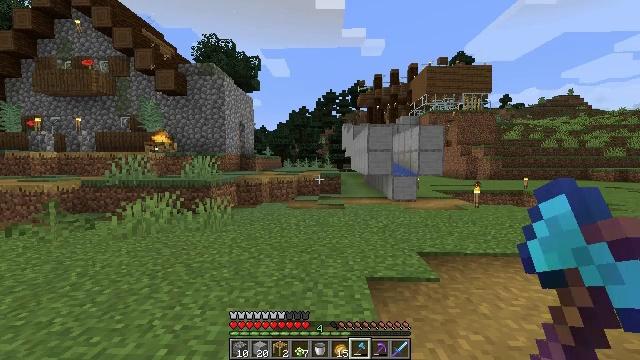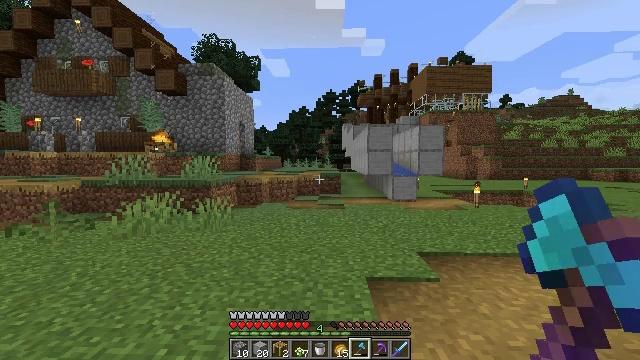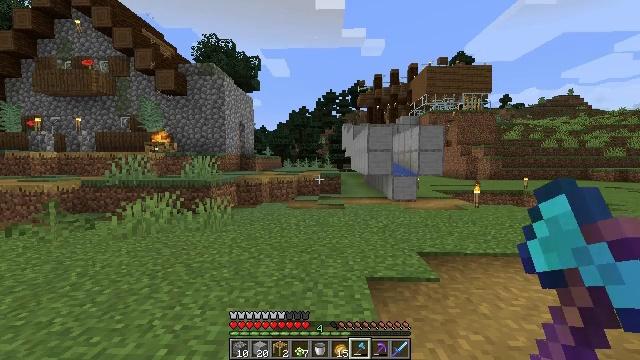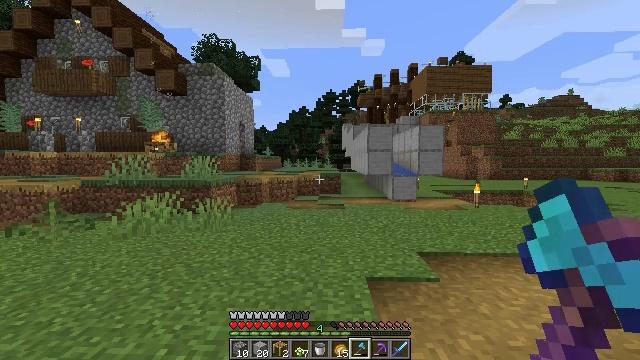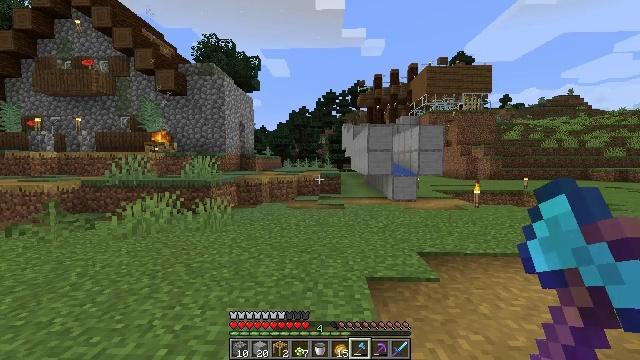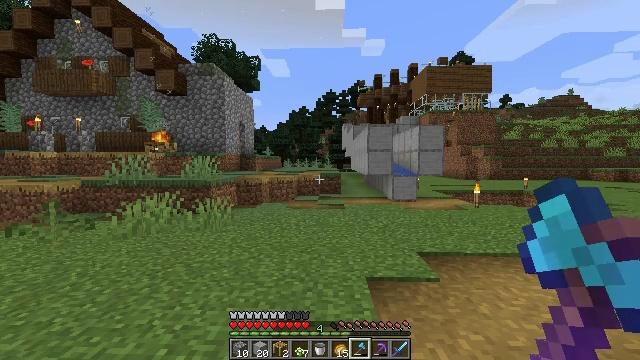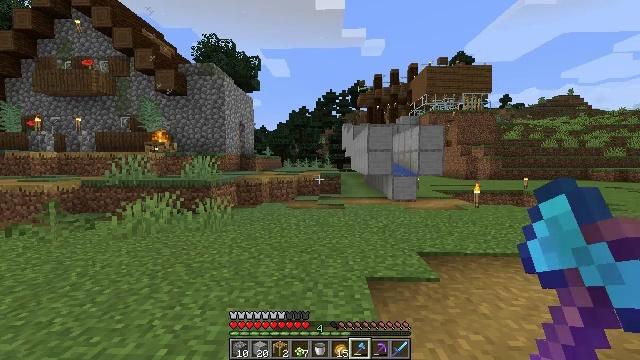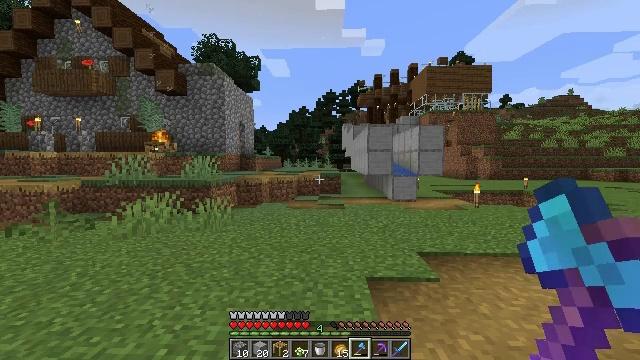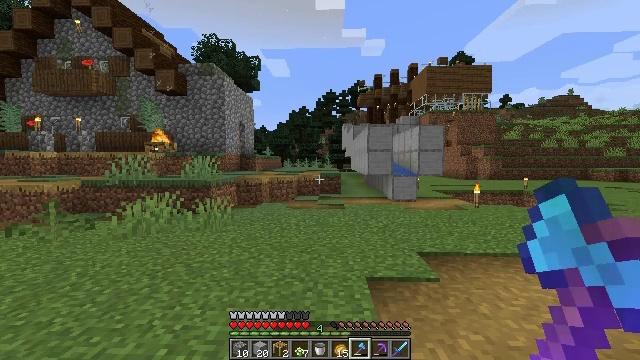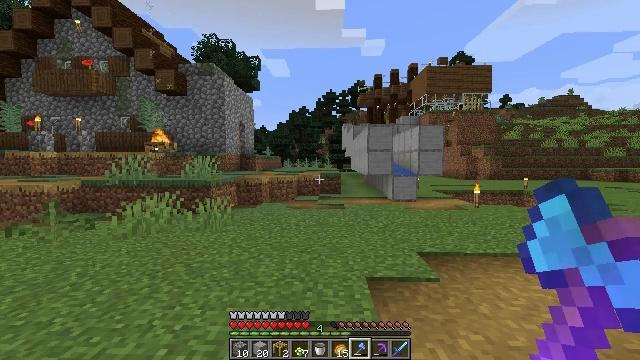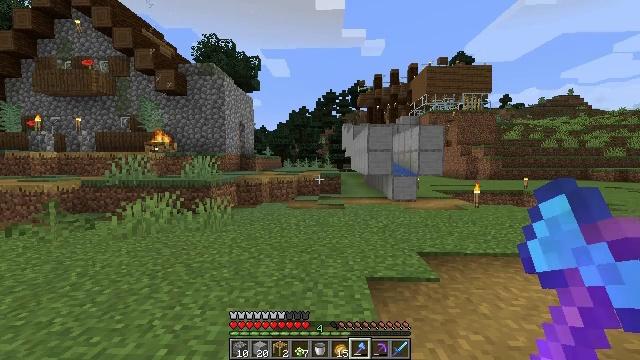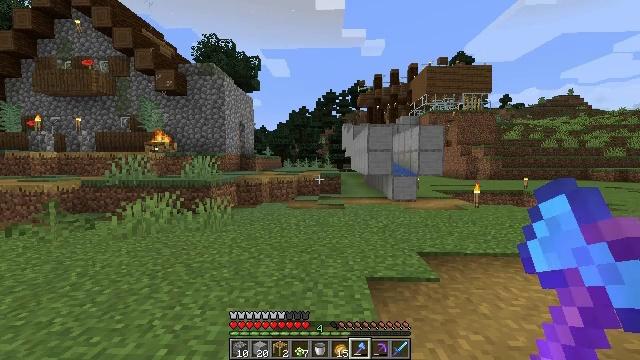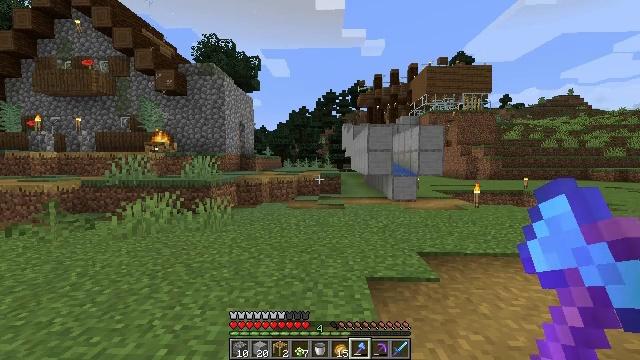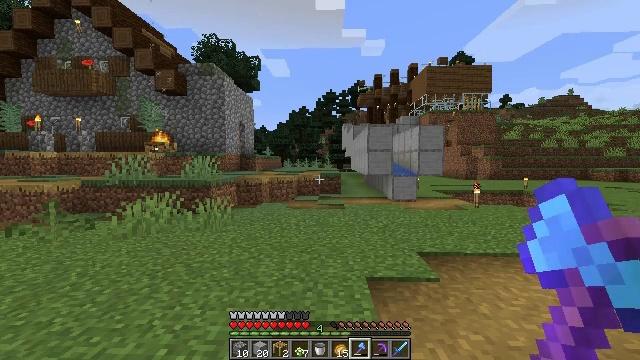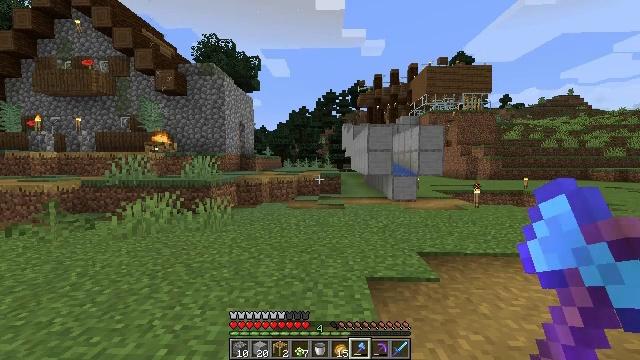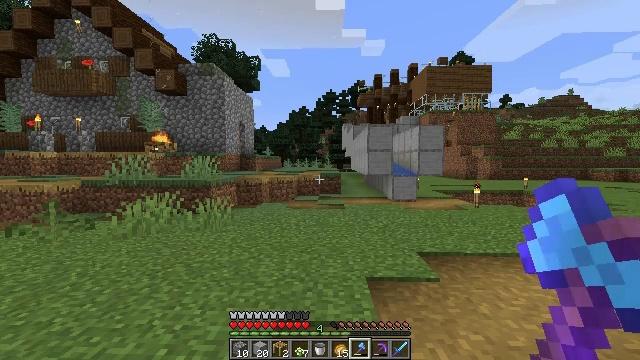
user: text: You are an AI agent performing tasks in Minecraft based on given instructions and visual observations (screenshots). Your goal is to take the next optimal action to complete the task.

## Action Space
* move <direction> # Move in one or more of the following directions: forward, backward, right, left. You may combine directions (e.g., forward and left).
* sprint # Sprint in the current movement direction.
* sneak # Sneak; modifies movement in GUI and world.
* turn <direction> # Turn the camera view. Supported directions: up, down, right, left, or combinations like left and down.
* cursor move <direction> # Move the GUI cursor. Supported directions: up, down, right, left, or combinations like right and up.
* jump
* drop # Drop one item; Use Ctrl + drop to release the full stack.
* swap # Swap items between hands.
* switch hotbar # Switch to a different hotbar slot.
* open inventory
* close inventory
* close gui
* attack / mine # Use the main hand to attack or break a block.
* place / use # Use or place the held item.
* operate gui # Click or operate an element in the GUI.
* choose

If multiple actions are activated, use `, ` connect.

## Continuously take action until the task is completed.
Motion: motion action
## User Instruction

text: Mine tall grass from the ground.
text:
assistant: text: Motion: no_op
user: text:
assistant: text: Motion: no_op
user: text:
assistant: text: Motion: no_op
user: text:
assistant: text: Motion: no_op
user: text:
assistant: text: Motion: no_op
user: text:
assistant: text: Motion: no_op
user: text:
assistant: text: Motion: no_op
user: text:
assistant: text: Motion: no_op
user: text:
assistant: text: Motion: no_op
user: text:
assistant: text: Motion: no_op
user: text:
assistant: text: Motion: no_op
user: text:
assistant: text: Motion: no_op
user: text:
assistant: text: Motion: no_op
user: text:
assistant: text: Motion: no_op
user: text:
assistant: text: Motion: no_op
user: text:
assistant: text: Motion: no_op
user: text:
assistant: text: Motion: no_op
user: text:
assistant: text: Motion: no_op
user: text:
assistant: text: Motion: no_op
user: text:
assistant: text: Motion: no_op
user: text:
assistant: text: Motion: no_op
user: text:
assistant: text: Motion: no_op
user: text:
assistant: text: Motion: no_op
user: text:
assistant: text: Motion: no_op
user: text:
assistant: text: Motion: no_op
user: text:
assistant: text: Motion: no_op
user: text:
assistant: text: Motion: no_op
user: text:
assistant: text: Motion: no_op
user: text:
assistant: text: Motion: no_op
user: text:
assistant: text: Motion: no_op